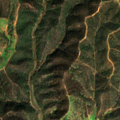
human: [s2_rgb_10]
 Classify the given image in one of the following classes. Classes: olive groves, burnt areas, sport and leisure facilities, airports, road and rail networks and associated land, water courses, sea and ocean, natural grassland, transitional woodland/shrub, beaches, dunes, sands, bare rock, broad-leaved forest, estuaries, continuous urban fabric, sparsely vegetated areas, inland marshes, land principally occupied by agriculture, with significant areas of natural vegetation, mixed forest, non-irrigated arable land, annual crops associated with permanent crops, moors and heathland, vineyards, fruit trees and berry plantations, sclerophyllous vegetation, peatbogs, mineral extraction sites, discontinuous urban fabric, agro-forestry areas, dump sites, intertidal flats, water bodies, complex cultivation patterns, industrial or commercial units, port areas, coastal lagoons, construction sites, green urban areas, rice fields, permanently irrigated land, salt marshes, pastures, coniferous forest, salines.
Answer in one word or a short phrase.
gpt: broad-leaved forest, transitional woodland/shrub